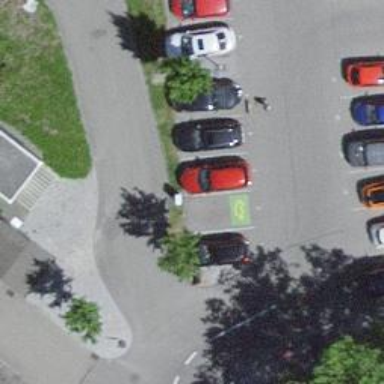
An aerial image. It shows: Charging station.